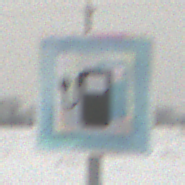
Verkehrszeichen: LadestationFuerElektrofahrzeuge
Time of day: MorningAfternoon
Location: Outdoor (Nature)
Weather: Overcast
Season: Winter
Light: Natural